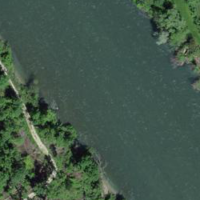
EUNIS habitat code: 15
Species observed at this site:
Equisetum hyemale